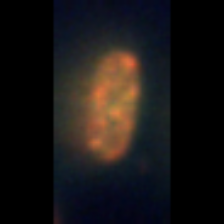
Taxon: Centric
Group: Diatoms